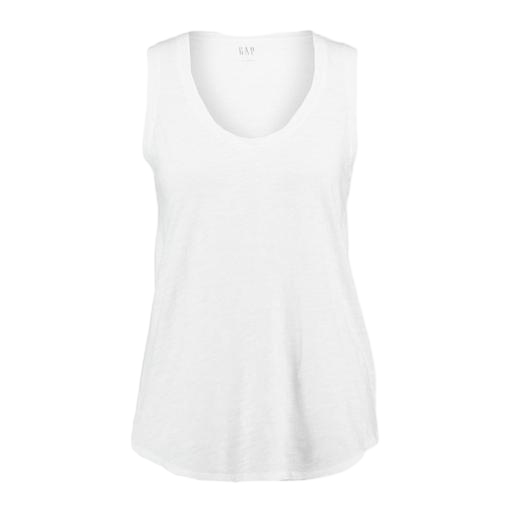
white scoop-neck tank, white scoop muscle t-shirt, white concert printed slub-jersey tank, white background